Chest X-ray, PA view. Patient: 73 years old, sex F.
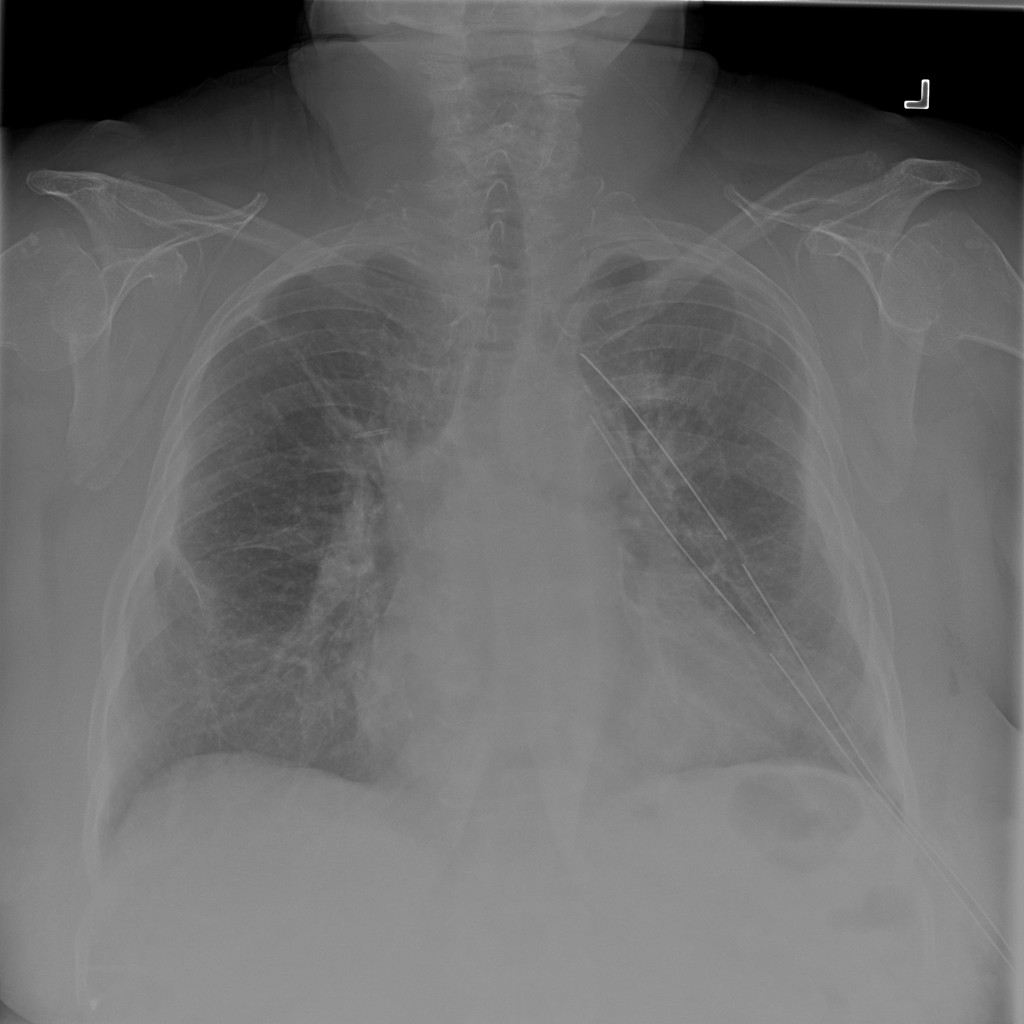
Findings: Pneumothorax